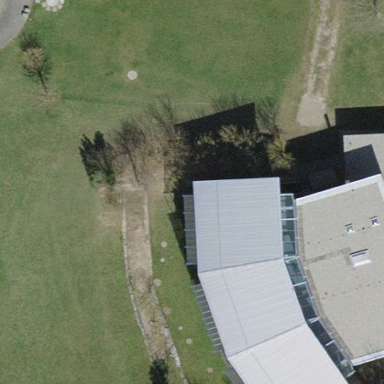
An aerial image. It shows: School.